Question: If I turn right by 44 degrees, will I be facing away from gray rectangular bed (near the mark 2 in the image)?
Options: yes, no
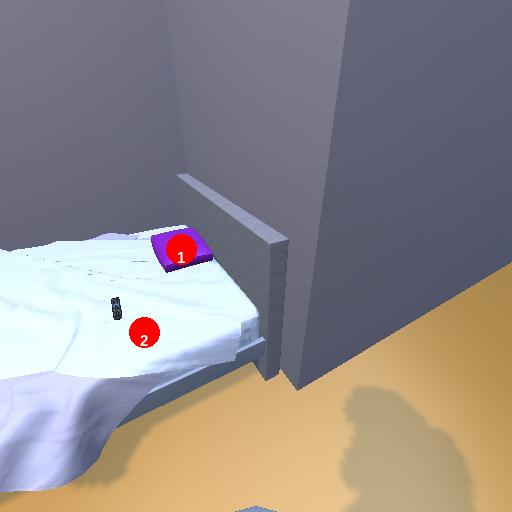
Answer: yes